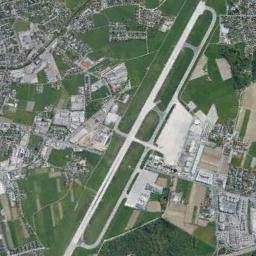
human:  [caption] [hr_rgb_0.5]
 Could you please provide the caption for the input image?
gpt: An airport is in the middle of grass surrounded by many buildings and fields .

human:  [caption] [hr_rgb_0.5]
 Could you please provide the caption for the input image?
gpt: A runway at the airport is surrounded by a green farmland and residential area, With several airport houses next to the runway .

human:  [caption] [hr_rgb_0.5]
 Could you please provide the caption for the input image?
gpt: This airport has only one runway, And its color is white .

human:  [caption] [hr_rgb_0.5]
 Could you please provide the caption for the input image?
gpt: An airport with two parallel runways on the farmland and some villages beside .

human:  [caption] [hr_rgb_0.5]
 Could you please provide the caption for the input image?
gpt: There are many grass fields of different sizes in the airport .